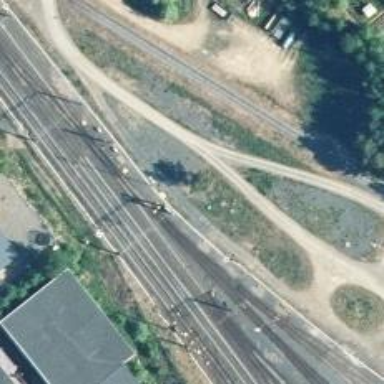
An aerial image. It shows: Rail siding with electrified contact lines for trains.